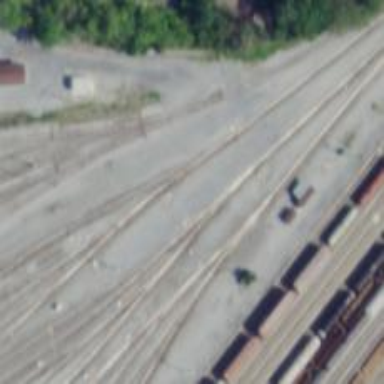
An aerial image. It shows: Railway yard in service.